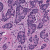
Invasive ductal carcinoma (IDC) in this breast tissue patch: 1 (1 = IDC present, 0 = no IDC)